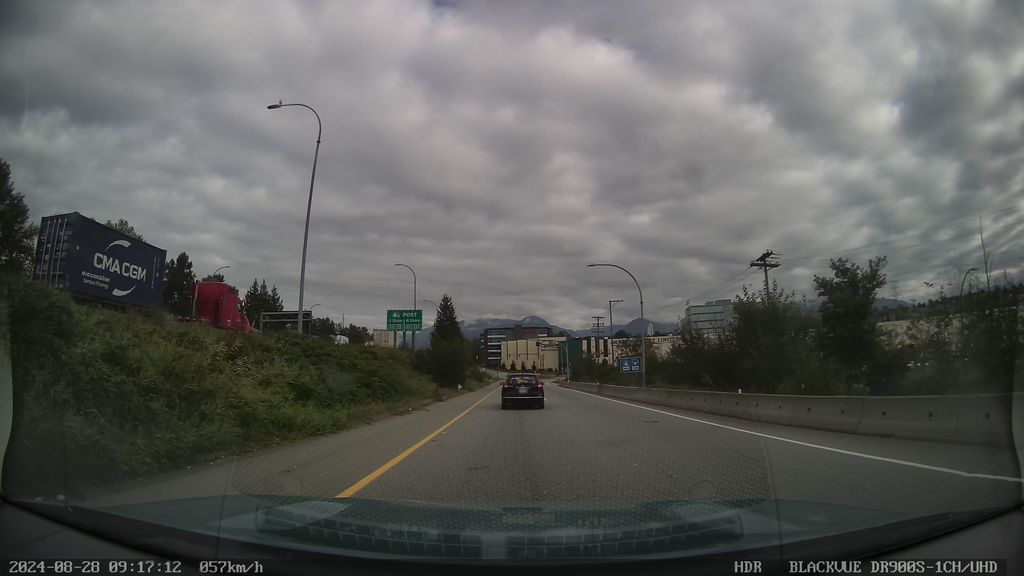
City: vancouver